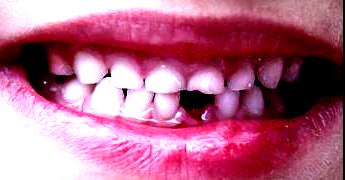
Condition: hypodontia